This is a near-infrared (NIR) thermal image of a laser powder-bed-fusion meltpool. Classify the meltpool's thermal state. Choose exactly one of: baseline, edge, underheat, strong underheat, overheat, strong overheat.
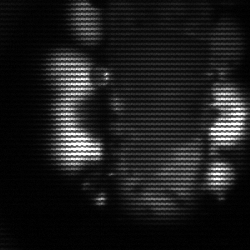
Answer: strong underheat